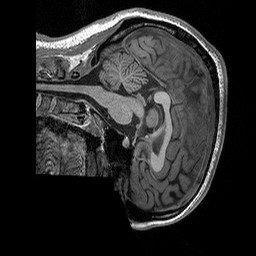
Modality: T1w
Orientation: sagittal
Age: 22
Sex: female
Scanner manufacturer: siemens
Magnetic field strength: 3 T
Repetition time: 2.3 s
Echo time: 0.00298 s